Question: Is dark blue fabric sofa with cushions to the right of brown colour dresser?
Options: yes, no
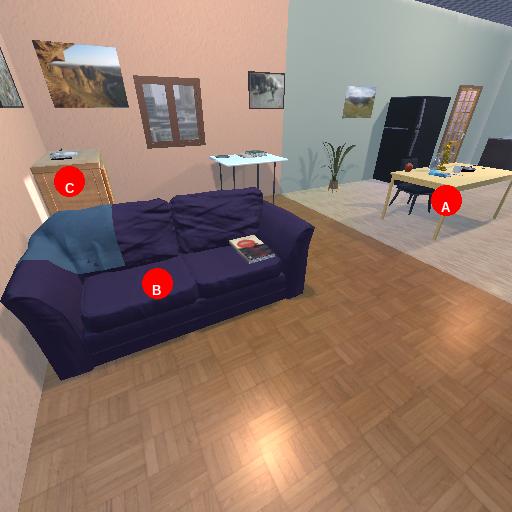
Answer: yes